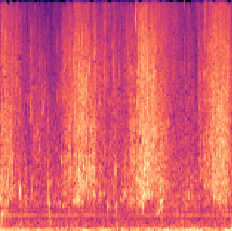
Sound class: Sea waves